Field crop: maize
Growth stage: 2
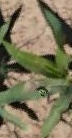
Species: maize